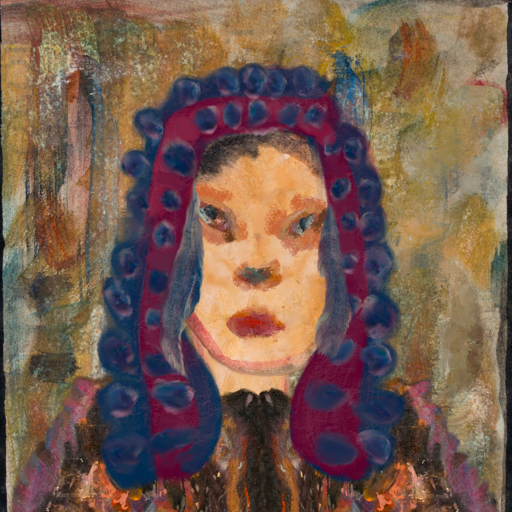
Background: Pipe, Head And Neck Front: Childish, Face Front: Boggyland, Bust: Gypsy_Queen, Hair Front: Hill_Girl, Head Accessory: Blank, Second Necklace: Blank, Necklace: Blank, Baby: Blank